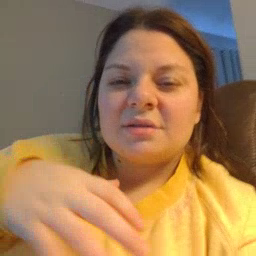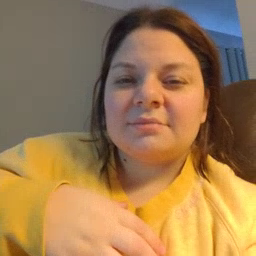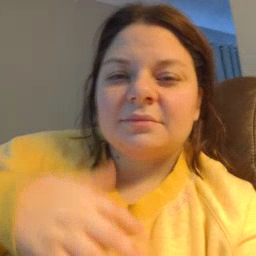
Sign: hot